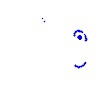
Particle: pion